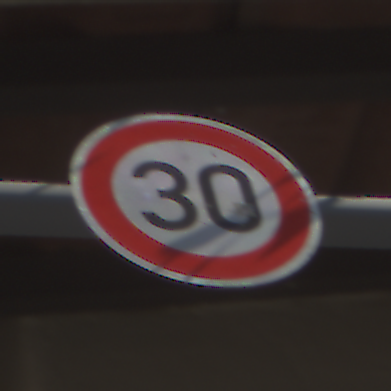
Verkehrszeichen: Geschwindigkeit30
Umgebung: Outdoor, Urban
Tageszeit: MorningAfternoon
Wetter: Clear
Licht: Natural
Jahreszeit: NotSpecified
Kontrast: HighContrast